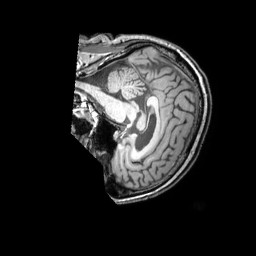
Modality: T1w
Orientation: sagittal
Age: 76
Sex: male
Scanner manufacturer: philips
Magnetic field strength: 3 T
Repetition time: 0.009871 s
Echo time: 0.004592 s